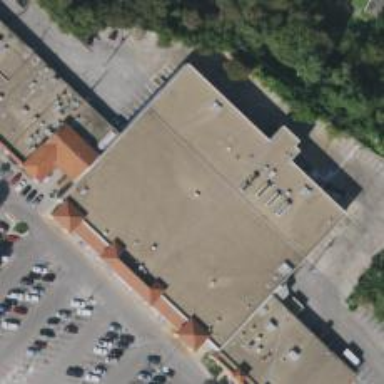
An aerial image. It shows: Pharmacy providing healthcare services.